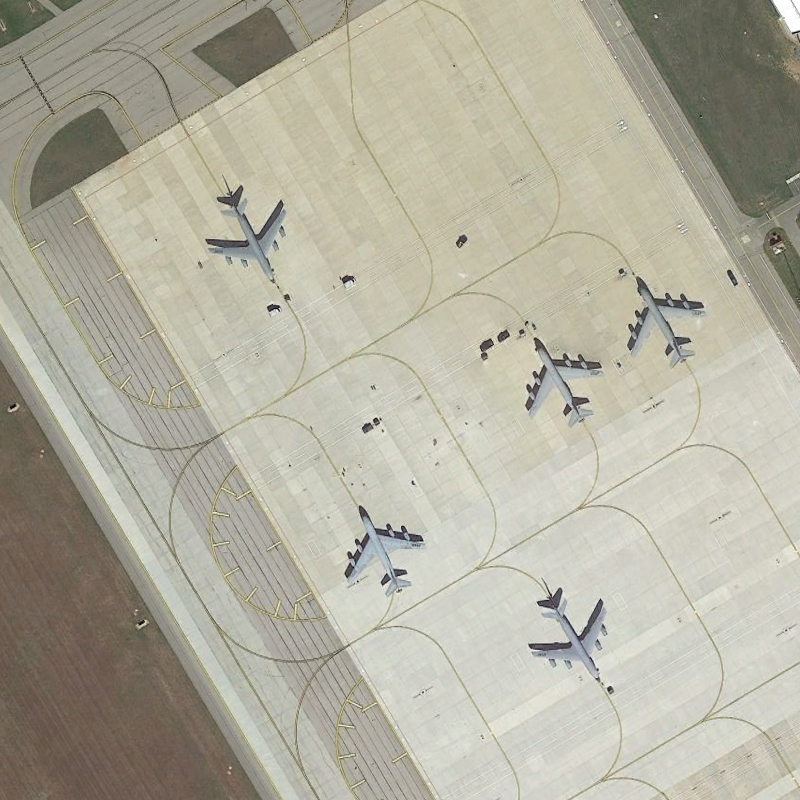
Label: test_img